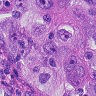
Metastatic tissue present: yes